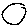
Label: circle